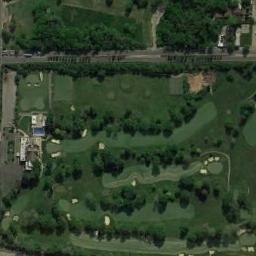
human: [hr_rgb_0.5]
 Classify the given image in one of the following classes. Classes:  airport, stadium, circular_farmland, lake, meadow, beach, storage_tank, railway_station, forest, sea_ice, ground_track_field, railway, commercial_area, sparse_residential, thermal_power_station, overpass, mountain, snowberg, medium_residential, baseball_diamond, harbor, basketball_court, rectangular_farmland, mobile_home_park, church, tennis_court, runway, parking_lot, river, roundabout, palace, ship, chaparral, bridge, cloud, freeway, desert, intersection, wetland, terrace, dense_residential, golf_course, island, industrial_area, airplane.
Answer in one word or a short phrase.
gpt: golf_course